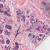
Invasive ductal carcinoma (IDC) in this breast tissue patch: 0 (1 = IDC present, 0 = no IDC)